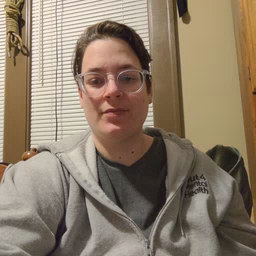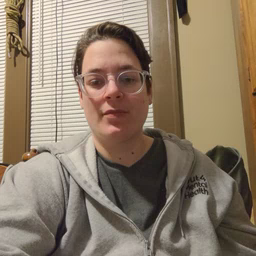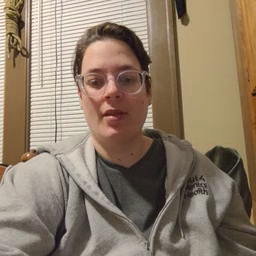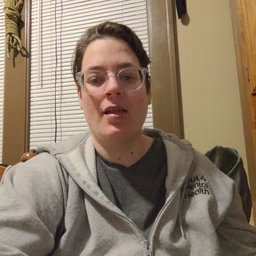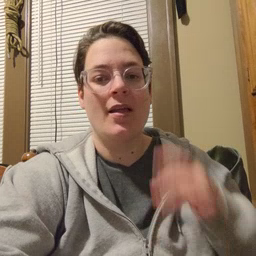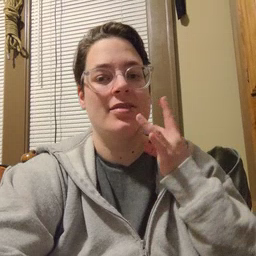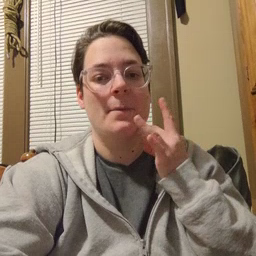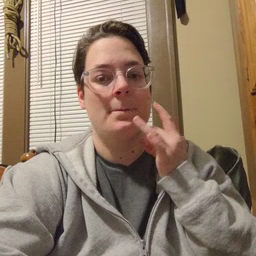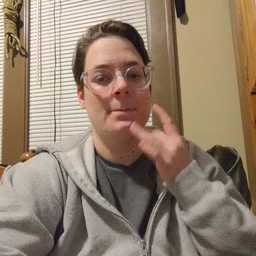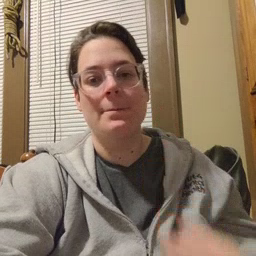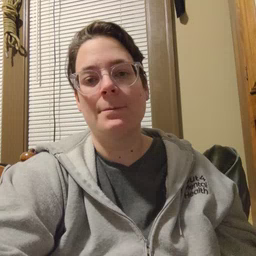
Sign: lamp